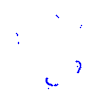
Particle: kaon